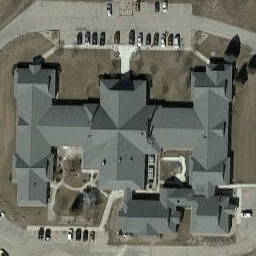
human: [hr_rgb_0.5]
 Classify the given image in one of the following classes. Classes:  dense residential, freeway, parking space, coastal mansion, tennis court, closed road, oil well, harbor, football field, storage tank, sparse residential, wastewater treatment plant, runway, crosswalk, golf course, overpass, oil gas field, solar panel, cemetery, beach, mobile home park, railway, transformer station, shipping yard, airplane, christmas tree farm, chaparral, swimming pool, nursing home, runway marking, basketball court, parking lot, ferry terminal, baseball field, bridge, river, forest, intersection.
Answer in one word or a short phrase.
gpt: nursing home